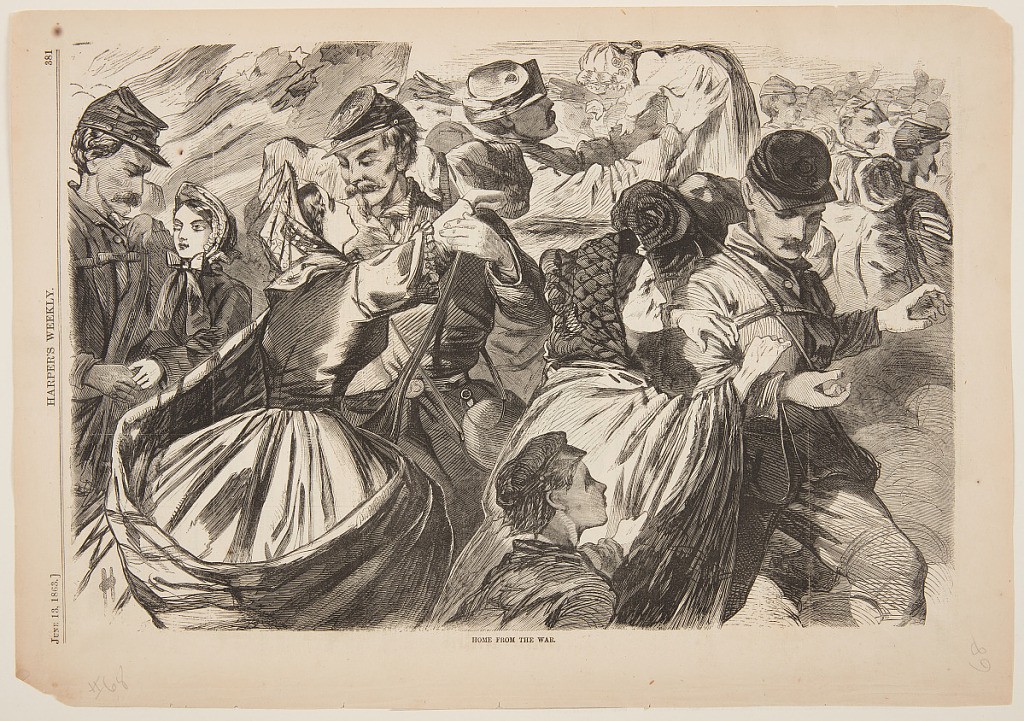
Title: Home from the War
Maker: Winslow Homer, American, 1836–1910
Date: June 13, 1863
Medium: Wood engraving in black ink on paper
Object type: Print
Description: Soldiers are greeted on their return home. An elderly women grasps the arm of a soldier, at right. At left, a young woman embraces a soldier. In the background, a soldier lifts a young child.